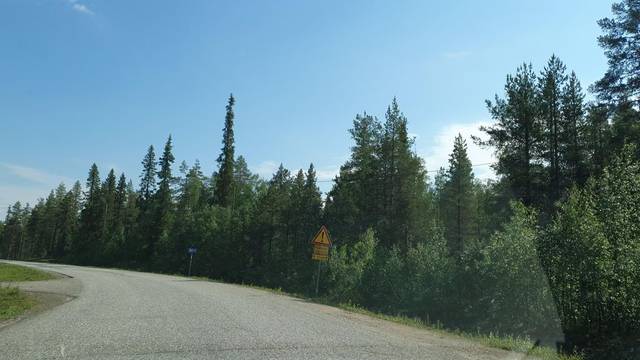
Region: Finland
Coordinates: 67.949, 24.026